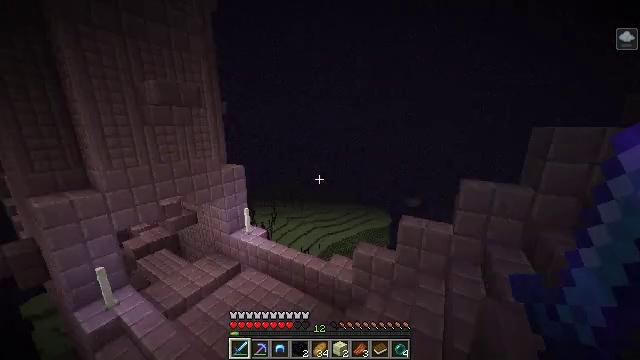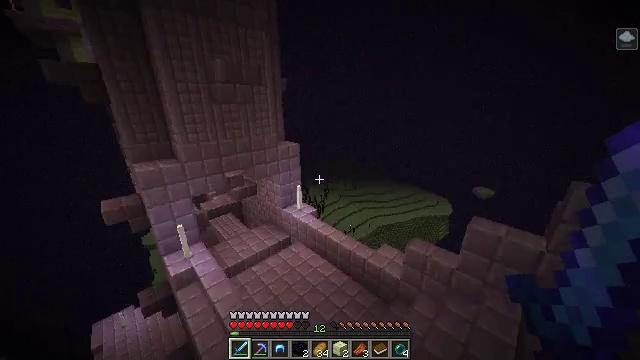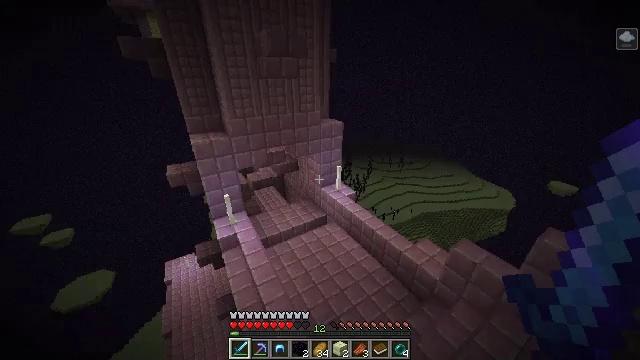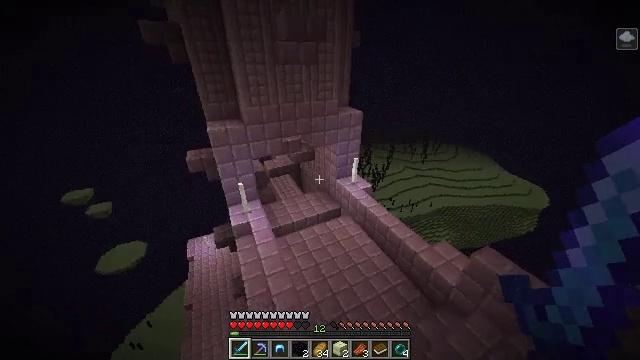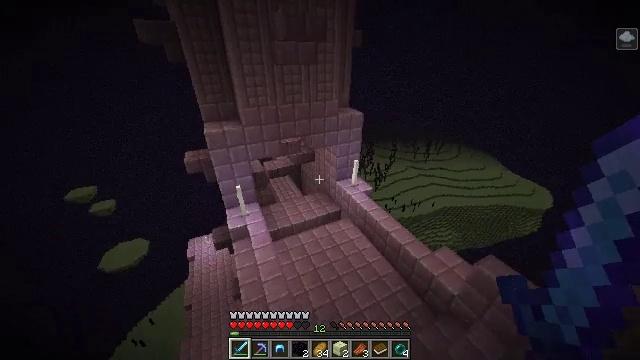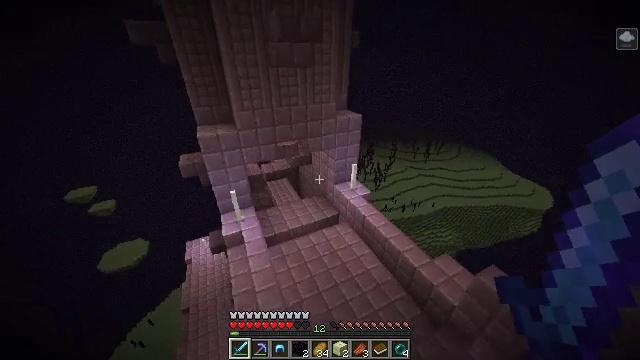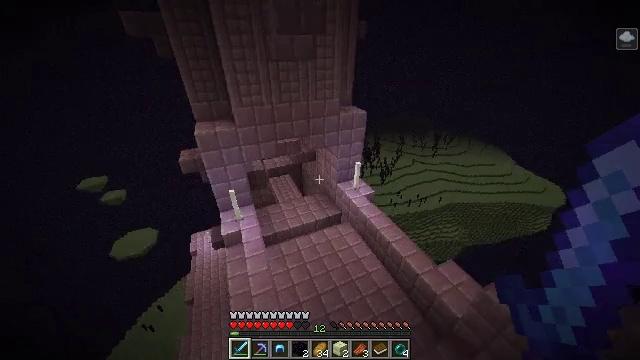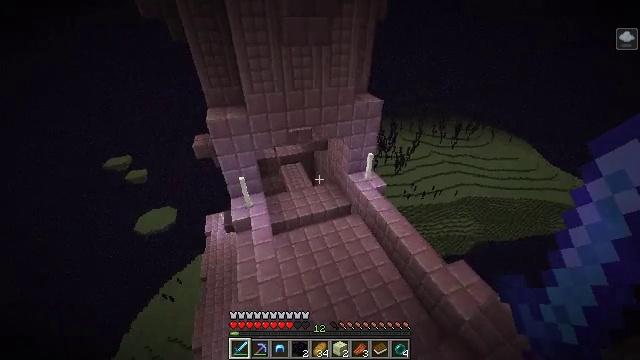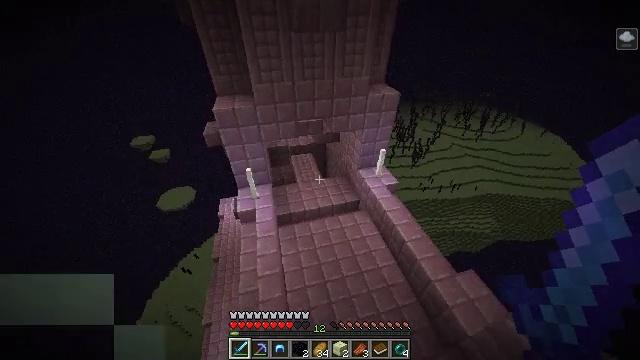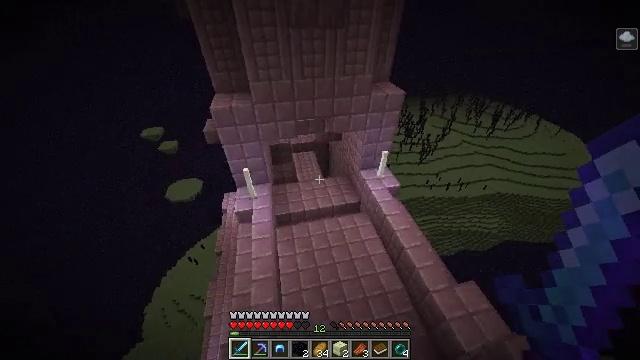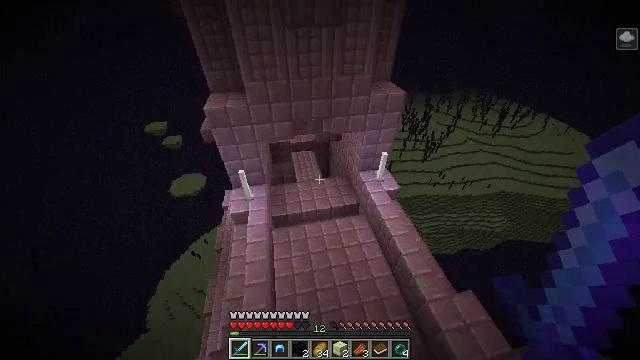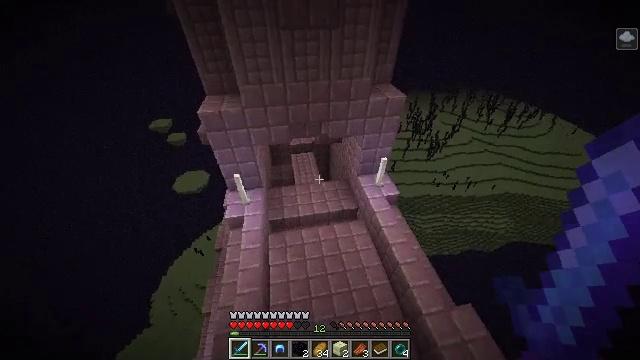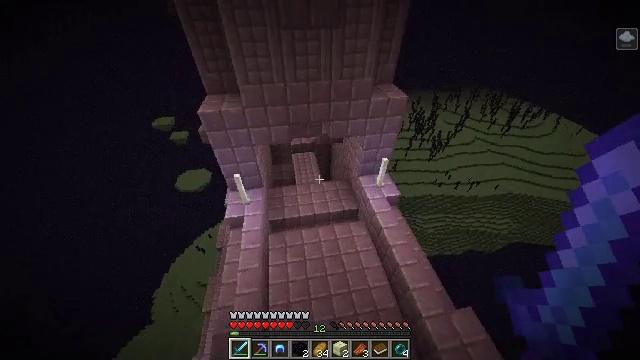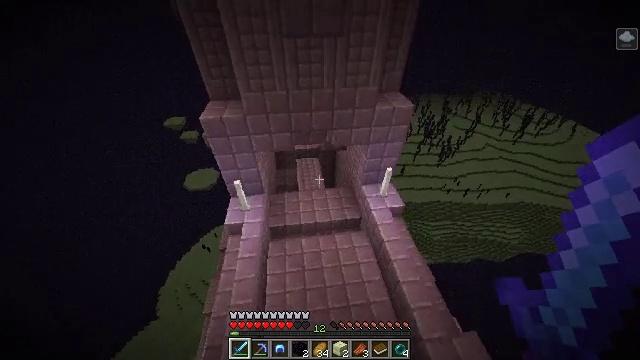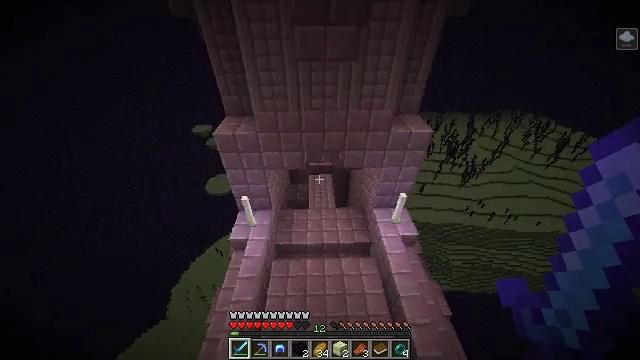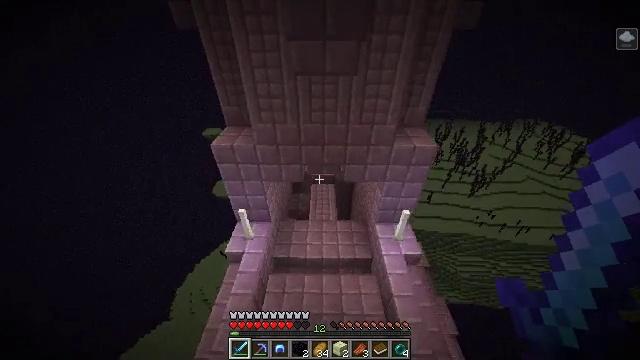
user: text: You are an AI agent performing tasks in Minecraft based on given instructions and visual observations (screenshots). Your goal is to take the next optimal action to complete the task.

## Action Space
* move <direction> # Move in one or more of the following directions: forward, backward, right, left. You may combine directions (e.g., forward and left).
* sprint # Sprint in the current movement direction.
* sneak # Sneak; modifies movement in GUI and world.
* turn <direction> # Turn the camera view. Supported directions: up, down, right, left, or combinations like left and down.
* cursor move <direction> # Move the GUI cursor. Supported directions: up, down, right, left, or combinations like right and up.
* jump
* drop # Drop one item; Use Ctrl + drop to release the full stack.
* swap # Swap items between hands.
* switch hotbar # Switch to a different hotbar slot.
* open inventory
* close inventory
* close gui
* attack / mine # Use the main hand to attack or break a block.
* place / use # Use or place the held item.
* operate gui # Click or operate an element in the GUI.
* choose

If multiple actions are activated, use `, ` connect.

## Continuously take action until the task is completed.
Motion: motion action
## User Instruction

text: Mine purpur pillar blocks.
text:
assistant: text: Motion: move forward, turn left and down
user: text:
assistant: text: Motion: move forward, turn left and down
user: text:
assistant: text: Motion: move forward, turn left and down
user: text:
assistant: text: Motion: move forward
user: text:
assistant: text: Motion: move forward
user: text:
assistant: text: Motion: move forward and move right, turn left and down
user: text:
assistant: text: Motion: move forward and move right, turn left and down
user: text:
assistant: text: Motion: move forward and move right, turn left and down
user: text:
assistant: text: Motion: move forward and move right, turn left and down
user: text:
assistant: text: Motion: move forward, turn left and down
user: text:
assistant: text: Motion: move forward, turn left
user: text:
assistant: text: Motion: move forward
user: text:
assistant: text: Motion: move forward, turn left
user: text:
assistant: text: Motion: move forward, turn left and up
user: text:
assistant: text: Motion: move forward, turn left and up
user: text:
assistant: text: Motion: move forward, turn left and up
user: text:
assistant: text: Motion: move forward, turn left and up
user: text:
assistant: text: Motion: move forward, turn left and up
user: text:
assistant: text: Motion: move forward, turn up
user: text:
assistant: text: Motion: move forward, turn up, switch to hotbar 2
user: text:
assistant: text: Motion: move forward, turn right and up, switch to hotbar 2
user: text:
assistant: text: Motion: move forward, turn right and up, switch to hotbar 2
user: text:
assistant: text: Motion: move forward, turn right and up
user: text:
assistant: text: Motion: move forward, attack / mine
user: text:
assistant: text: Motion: move forward, attack / mine
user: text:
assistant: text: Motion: move forward, attack / mine
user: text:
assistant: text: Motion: move forward and move left, turn left and down, attack / mine
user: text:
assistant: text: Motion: move forward and move left, turn left and down, attack / mine
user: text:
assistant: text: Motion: move forward and move left, attack / mine
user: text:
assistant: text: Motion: move forward and move left, attack / mine